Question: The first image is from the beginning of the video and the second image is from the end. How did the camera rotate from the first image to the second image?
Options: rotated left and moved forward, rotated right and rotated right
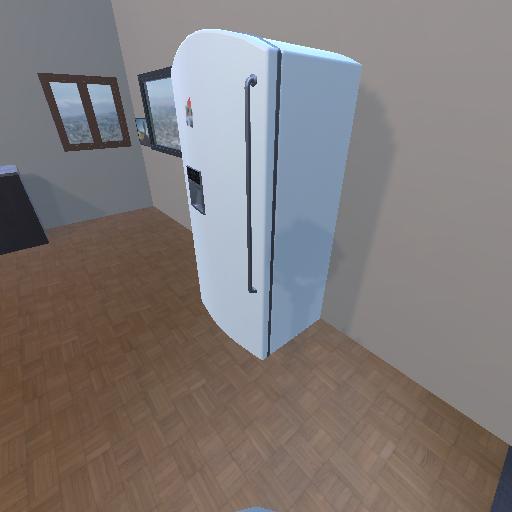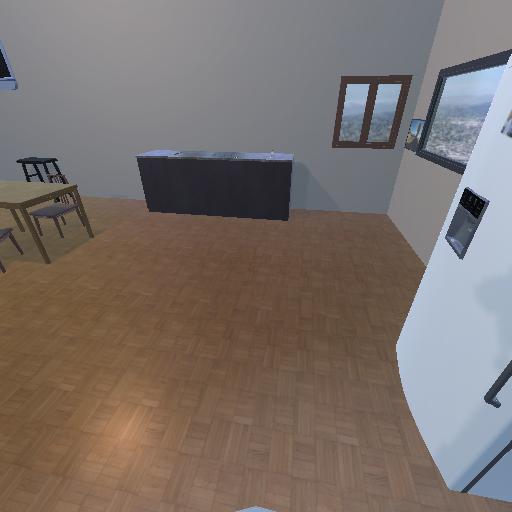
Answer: rotated left and moved forward